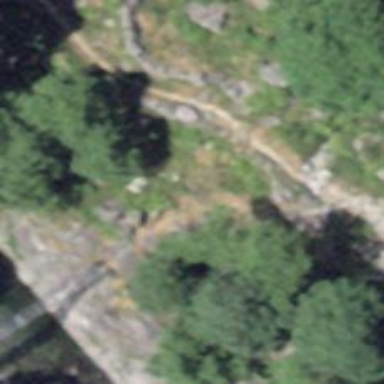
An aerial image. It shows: Path.